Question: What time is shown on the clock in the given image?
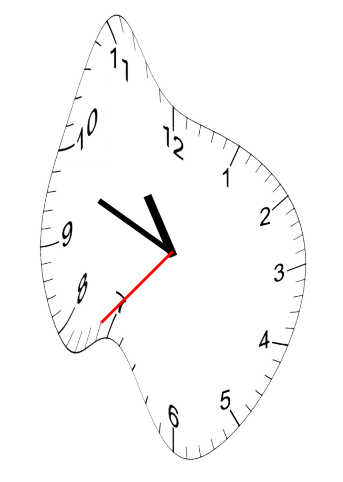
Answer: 10:48:37